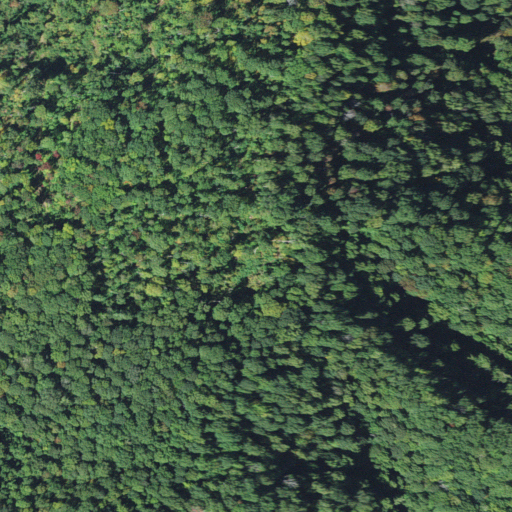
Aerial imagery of ridge(s) in North Carolina named Middle Ridge containing only deciduous forest